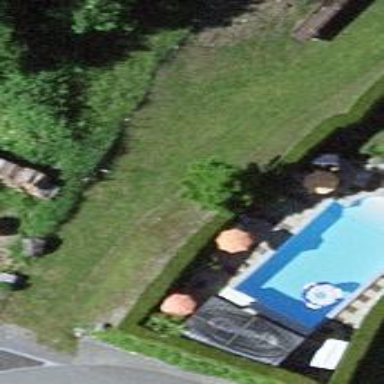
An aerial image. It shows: Swimming pool located in leisure land.